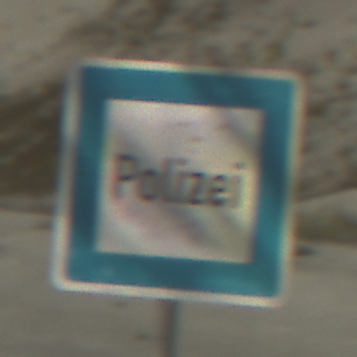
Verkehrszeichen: Polizei
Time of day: MorningAfternoon
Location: Outdoor (Beach)
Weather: PartlyCloudy
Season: NotSpecified
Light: Natural